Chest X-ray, PA view. Patient: 30 years old, sex F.
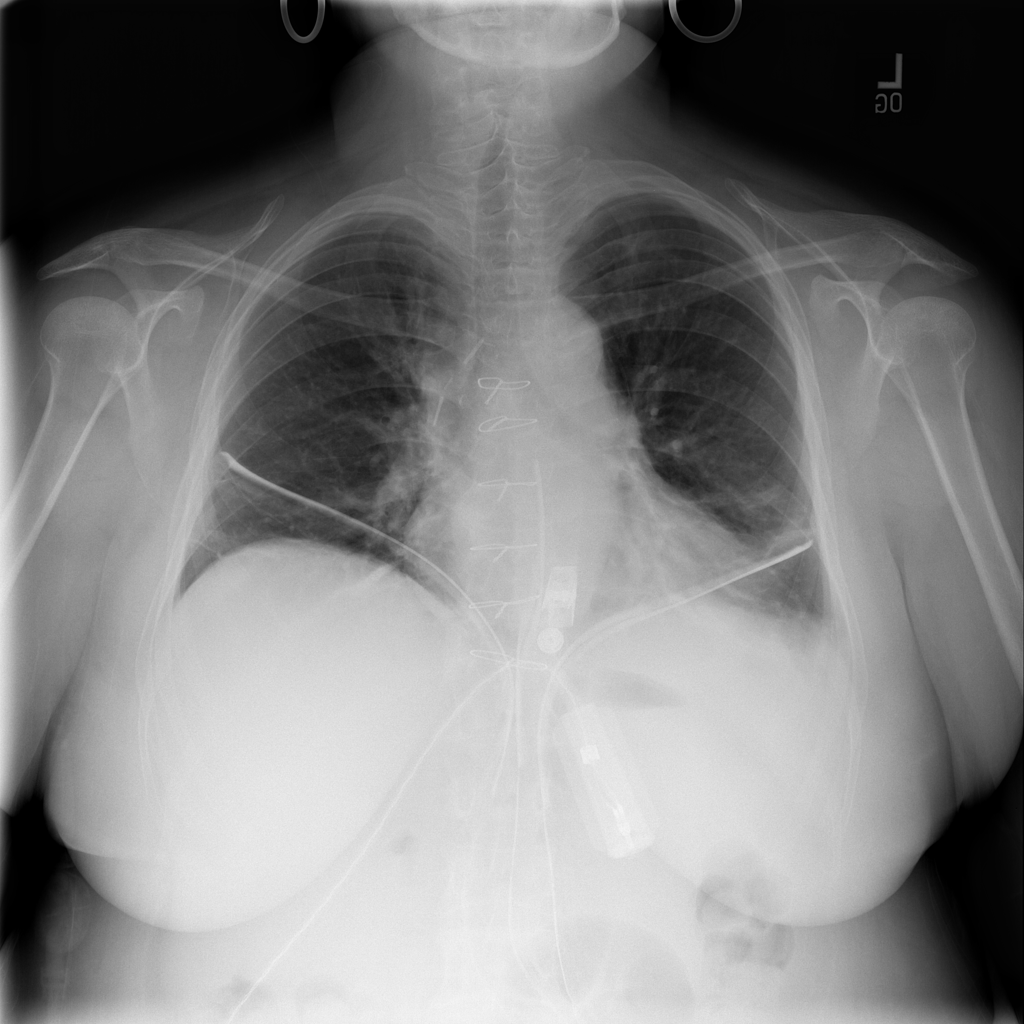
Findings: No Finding